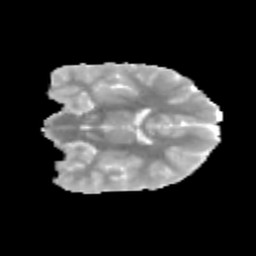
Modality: MD
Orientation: coronal
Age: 10
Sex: male
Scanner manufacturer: siemens
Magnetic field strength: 3 T
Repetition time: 3.8 s
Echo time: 0.07 s